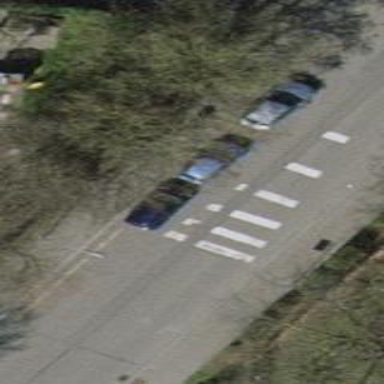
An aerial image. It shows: Parking lane for vehicles.